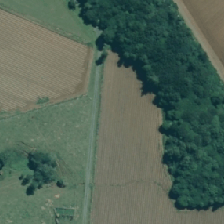
Land cover: shortrotation_cropland